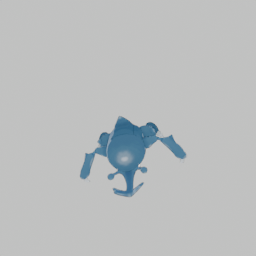
Label: animals